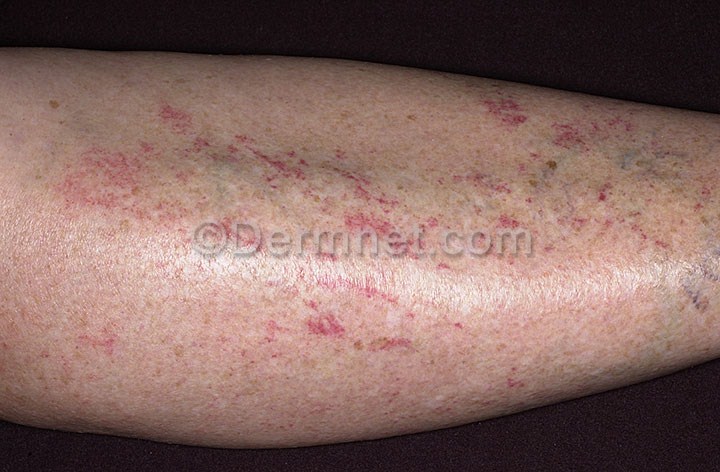
Disease: Vasculitis Photos